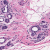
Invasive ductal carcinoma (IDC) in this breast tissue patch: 0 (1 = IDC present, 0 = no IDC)